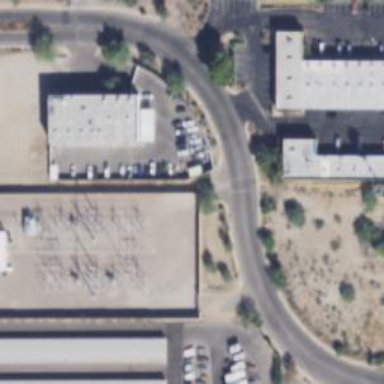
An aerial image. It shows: Distribution level power substation.